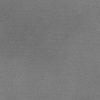
Atmospheric dust classification: dusty